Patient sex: M
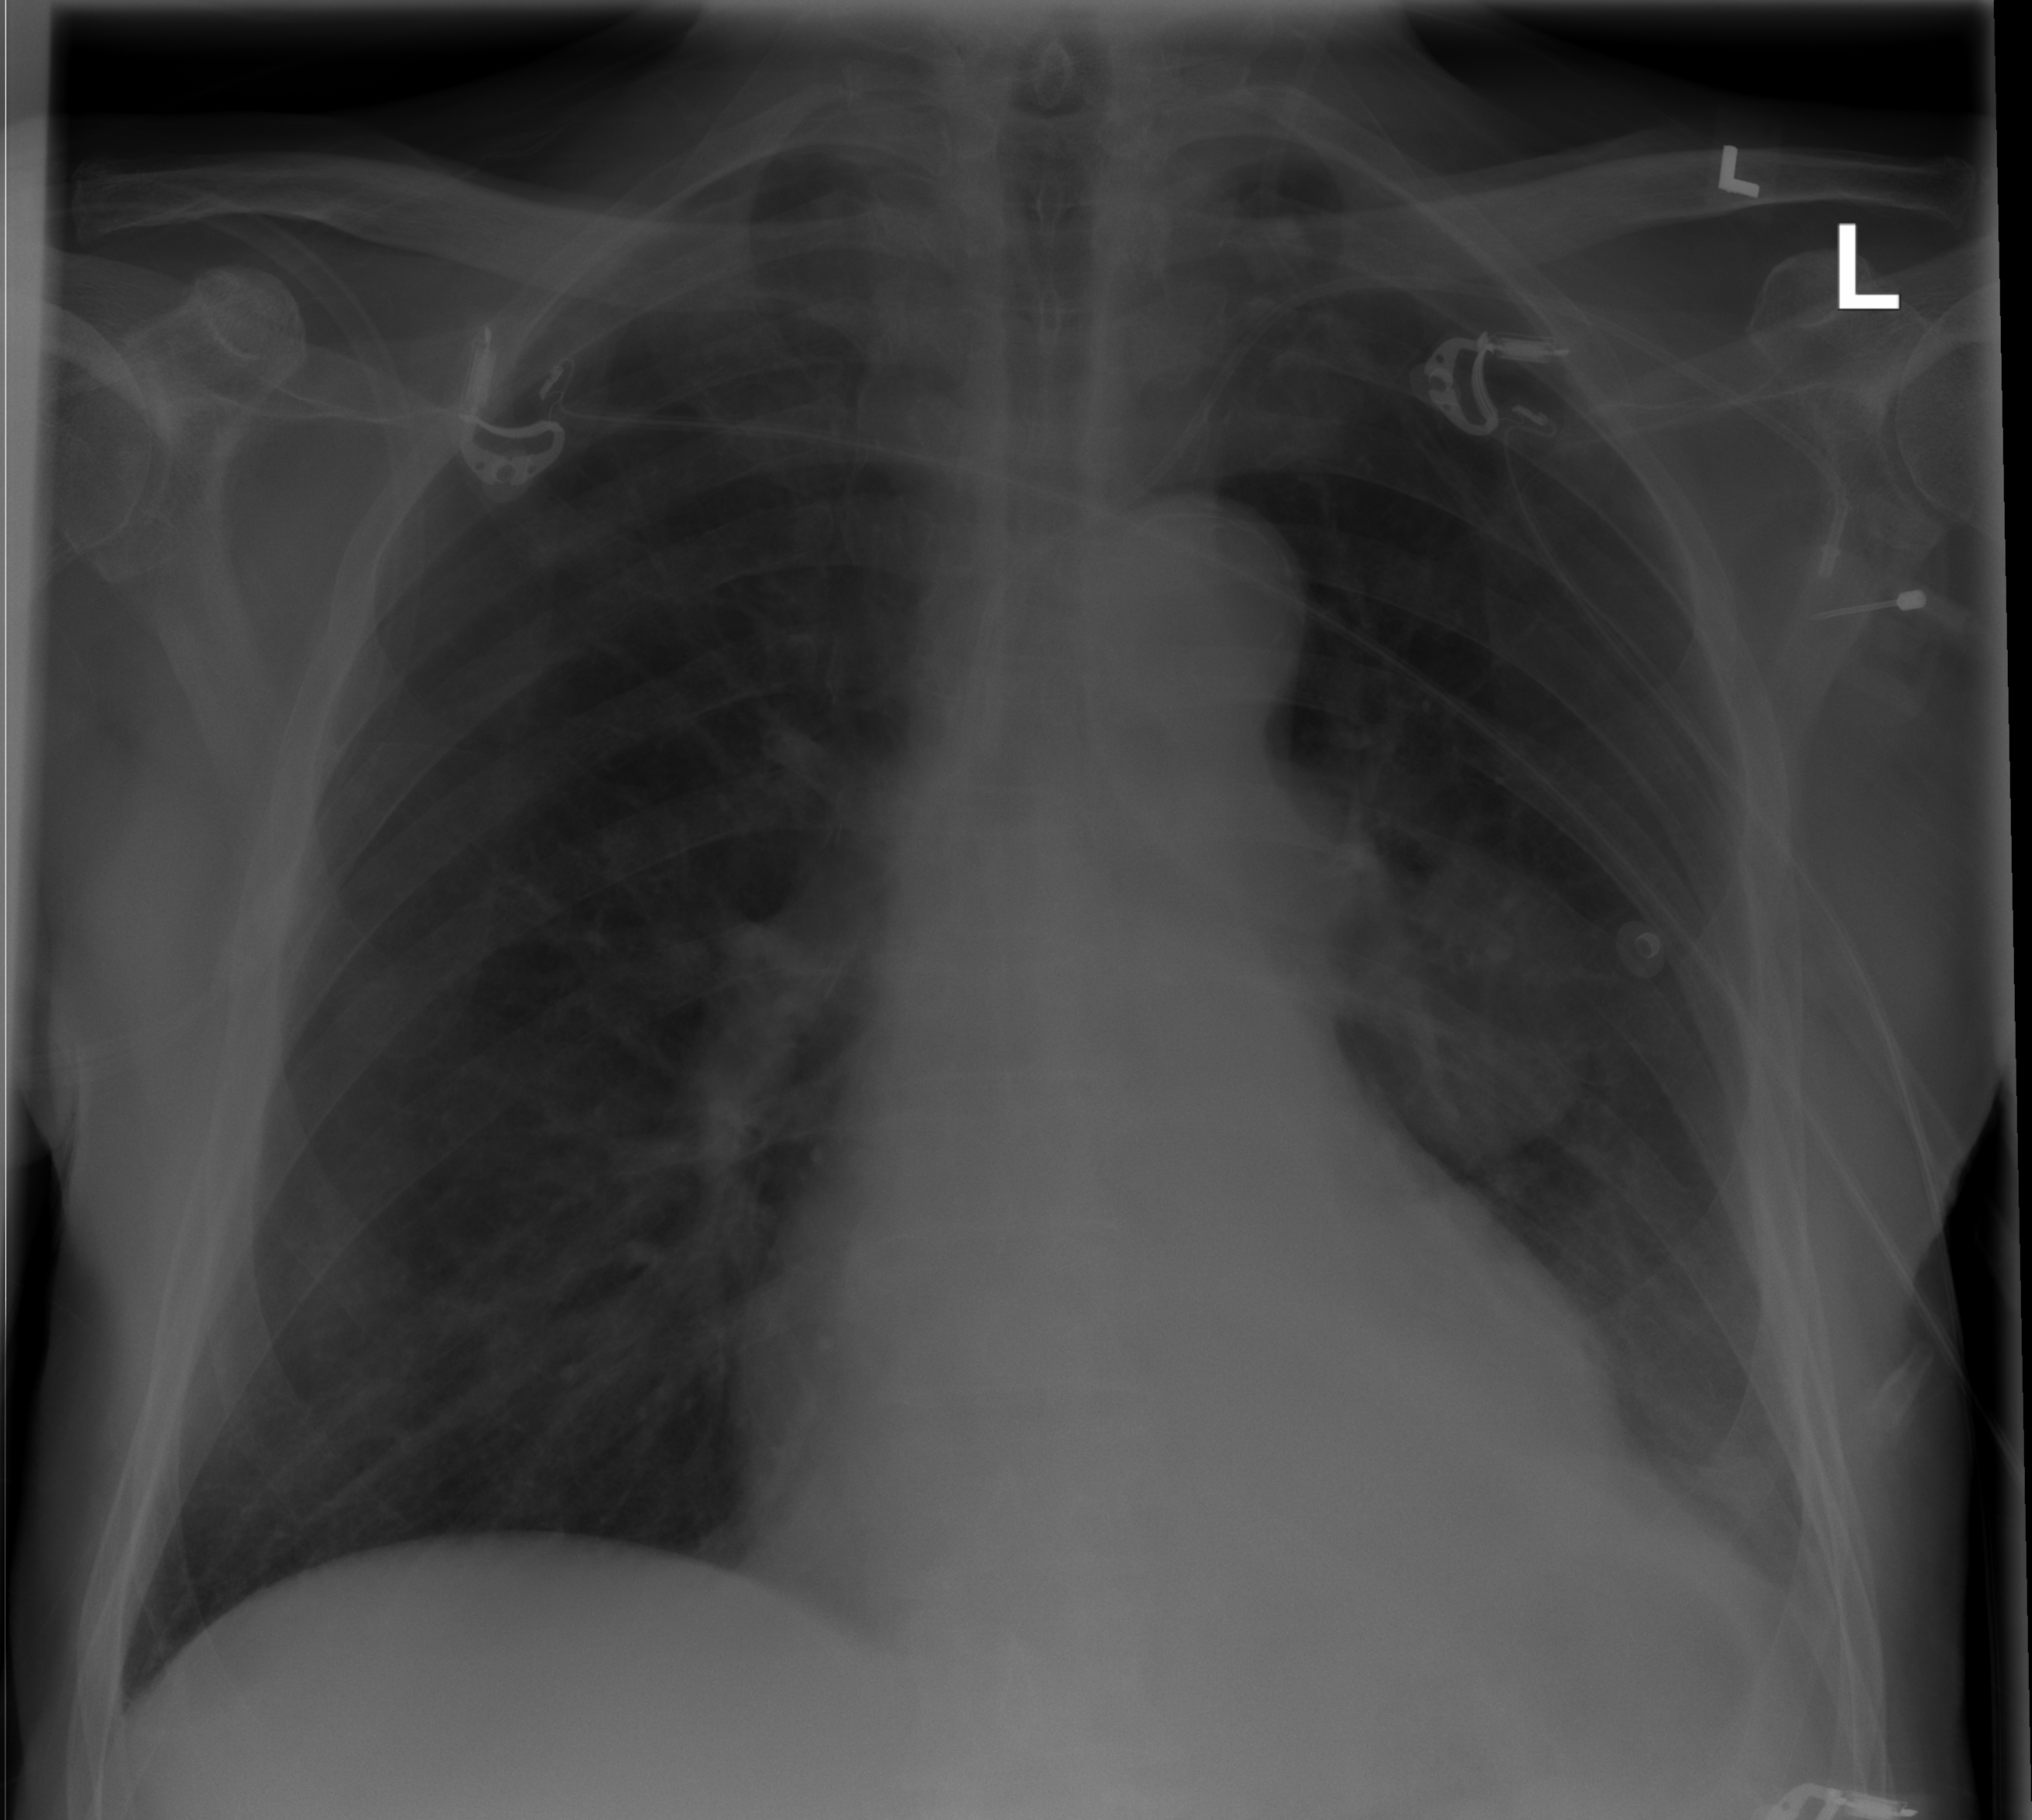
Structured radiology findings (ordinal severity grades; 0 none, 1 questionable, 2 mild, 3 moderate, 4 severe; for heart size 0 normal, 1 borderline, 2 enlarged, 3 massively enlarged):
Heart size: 0
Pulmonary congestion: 0
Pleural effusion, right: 0
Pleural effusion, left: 2
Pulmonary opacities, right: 0
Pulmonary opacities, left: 0
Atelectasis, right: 0
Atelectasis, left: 2